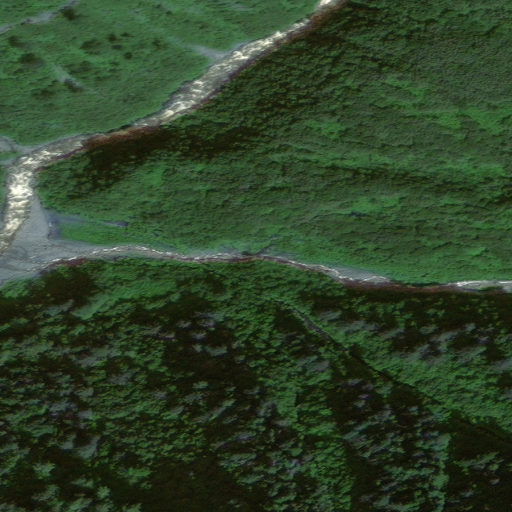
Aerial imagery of valley in Alaska named Snowslide Gulch containing only unknown